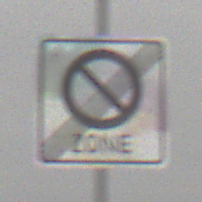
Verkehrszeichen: EndeEingeschraenktesHalteverbotZone
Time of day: MorningAfternoon
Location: Outdoor (Nature)
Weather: Overcast
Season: Winter
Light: Natural